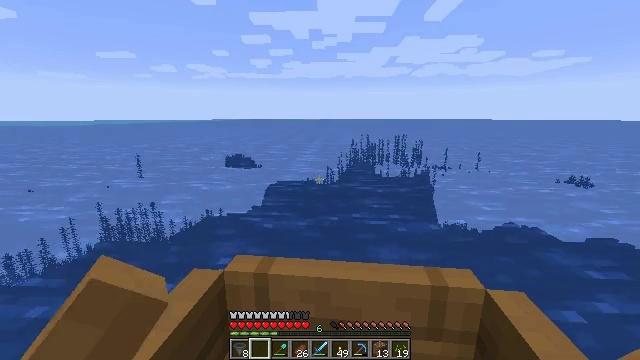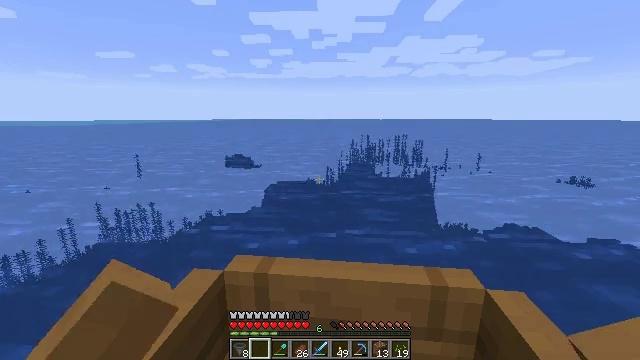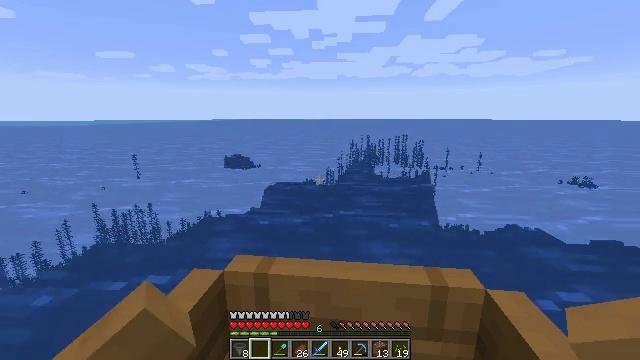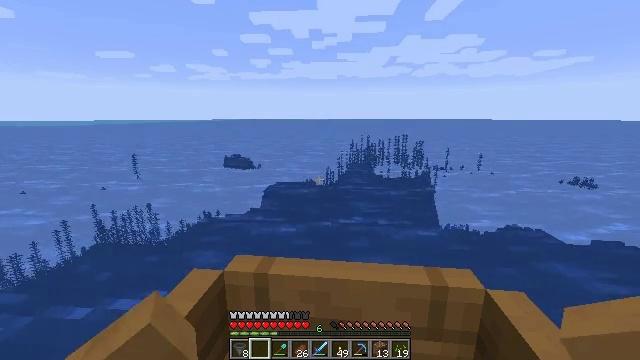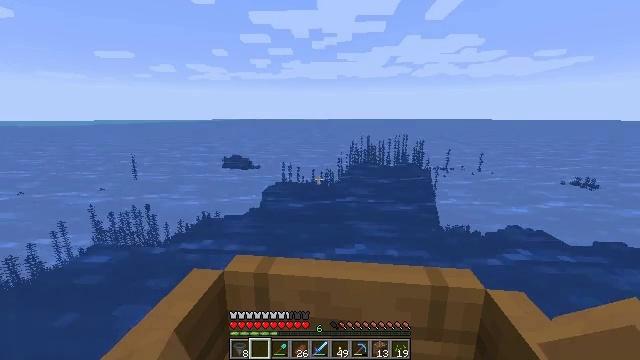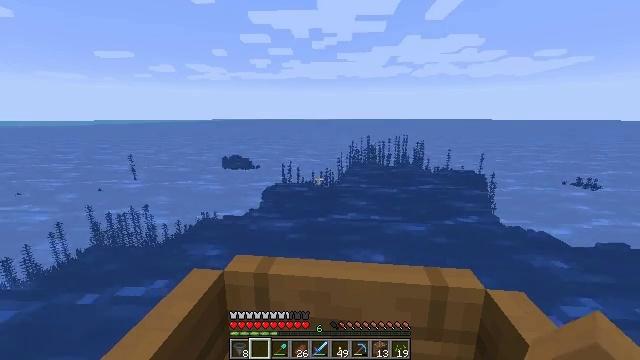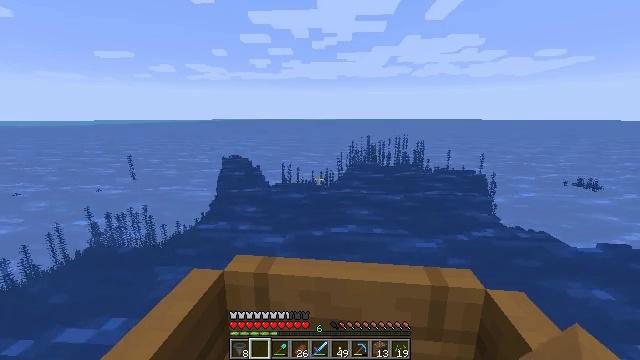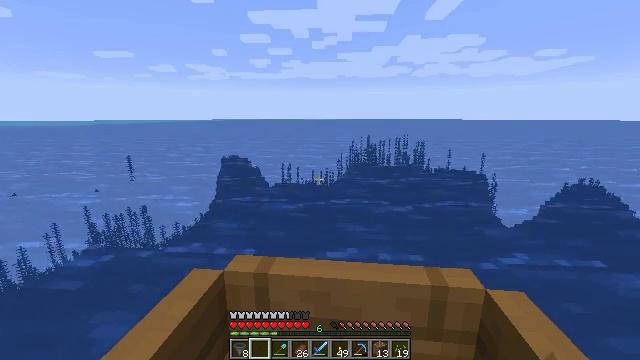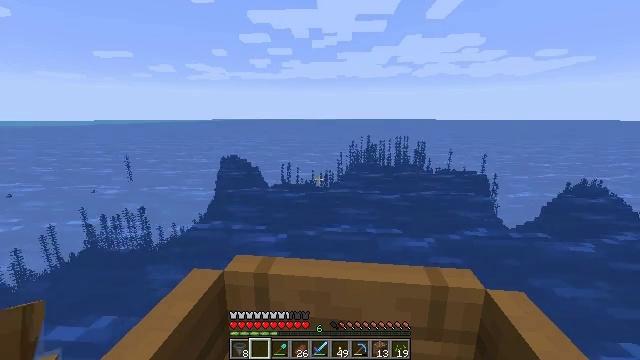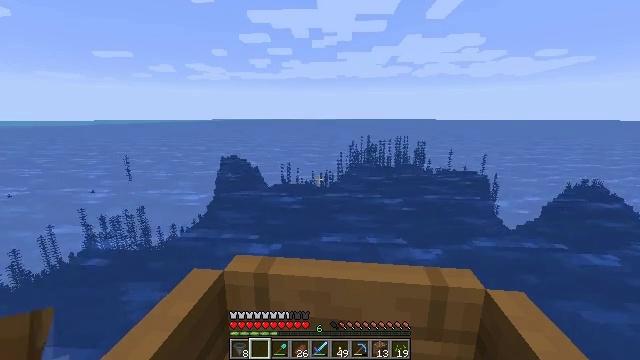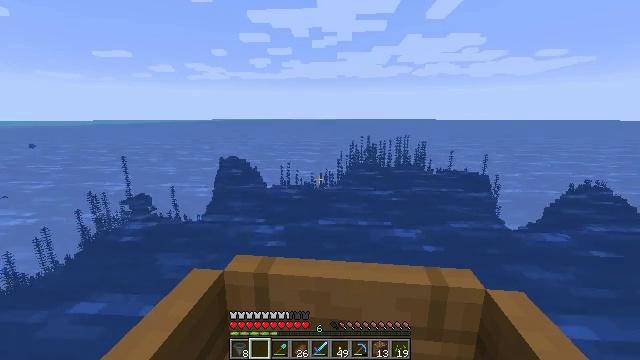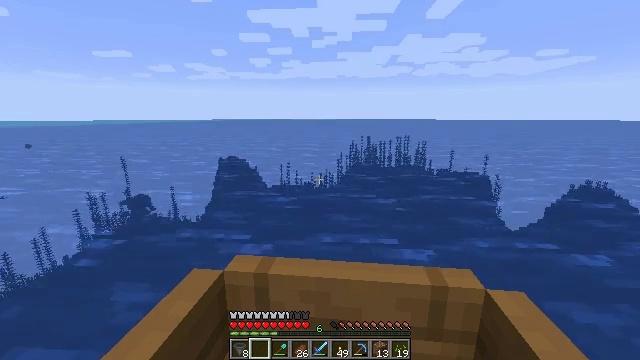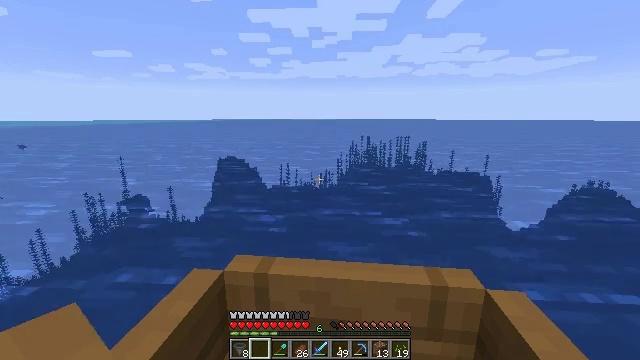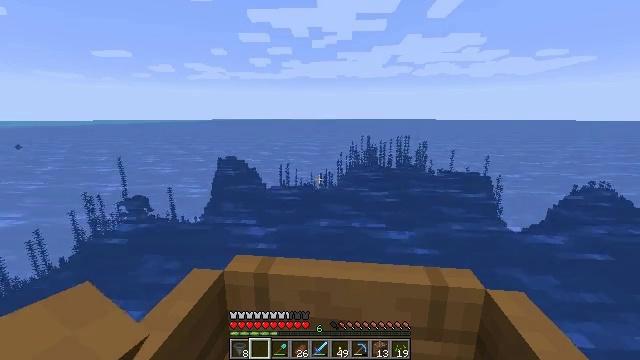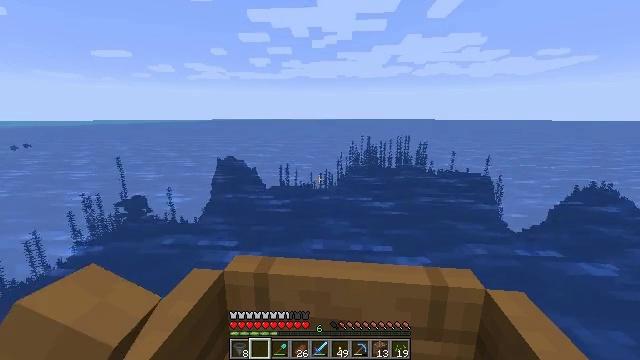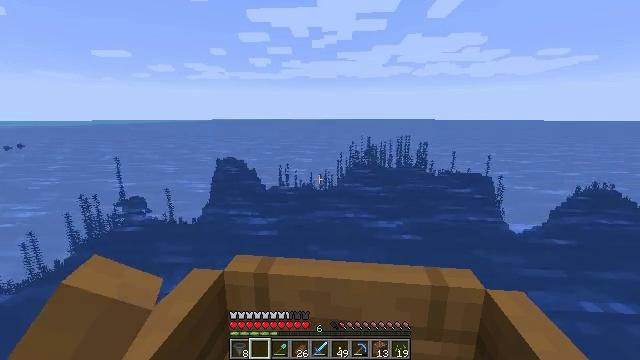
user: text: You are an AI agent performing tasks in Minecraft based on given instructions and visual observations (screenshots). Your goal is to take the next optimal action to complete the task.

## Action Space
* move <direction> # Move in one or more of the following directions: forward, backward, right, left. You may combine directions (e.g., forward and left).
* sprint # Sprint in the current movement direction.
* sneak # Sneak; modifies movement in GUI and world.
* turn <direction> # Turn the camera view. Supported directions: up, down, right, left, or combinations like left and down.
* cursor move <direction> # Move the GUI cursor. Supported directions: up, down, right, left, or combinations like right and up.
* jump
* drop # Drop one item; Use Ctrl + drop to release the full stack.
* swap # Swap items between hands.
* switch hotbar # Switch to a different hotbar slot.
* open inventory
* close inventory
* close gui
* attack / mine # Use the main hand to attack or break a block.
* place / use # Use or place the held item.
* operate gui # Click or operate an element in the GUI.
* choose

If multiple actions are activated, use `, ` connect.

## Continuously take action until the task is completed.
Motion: motion action
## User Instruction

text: Break the cactus block.
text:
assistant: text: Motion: move forward
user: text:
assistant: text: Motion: move forward
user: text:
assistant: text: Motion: move forward
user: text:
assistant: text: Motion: move forward
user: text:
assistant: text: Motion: move forward
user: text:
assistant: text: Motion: move forward
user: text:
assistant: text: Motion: move forward
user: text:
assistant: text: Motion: move forward
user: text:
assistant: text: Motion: move forward
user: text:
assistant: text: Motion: move forward
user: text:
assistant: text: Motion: move forward
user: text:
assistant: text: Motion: move forward
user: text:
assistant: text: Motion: move forward
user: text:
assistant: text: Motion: move forward
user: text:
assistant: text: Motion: move forward
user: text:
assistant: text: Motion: move forward
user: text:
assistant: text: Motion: move forward
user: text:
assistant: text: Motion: move forward
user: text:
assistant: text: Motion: move forward
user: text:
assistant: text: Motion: move forward
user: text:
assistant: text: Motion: move forward
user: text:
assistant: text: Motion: move forward
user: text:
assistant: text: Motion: move forward
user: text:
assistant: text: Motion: move forward
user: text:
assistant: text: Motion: move forward
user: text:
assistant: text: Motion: move forward
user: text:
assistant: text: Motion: move forward
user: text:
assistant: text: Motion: move forward
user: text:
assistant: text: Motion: move forward
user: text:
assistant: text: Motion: move forward